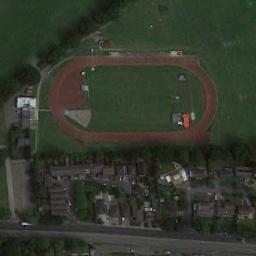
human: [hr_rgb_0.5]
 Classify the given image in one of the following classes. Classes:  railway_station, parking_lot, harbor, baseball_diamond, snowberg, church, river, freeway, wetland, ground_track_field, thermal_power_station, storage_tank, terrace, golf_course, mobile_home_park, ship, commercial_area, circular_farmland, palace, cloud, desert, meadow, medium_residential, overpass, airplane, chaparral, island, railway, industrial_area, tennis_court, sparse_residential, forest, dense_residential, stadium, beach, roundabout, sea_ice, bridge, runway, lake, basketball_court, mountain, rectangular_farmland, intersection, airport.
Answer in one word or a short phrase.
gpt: ground_track_field